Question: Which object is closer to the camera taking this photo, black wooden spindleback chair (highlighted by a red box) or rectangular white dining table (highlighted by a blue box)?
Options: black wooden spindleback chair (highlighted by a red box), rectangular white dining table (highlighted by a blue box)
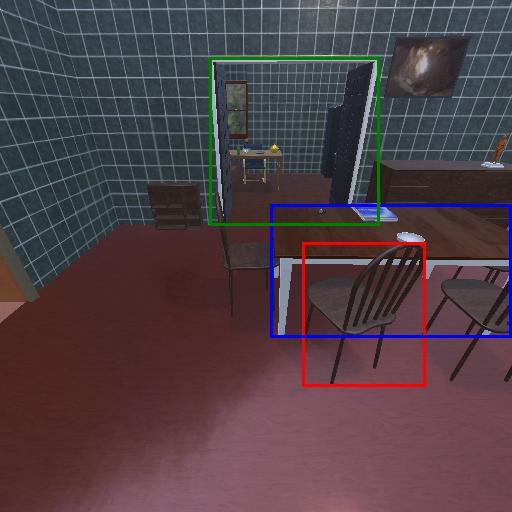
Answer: black wooden spindleback chair (highlighted by a red box)